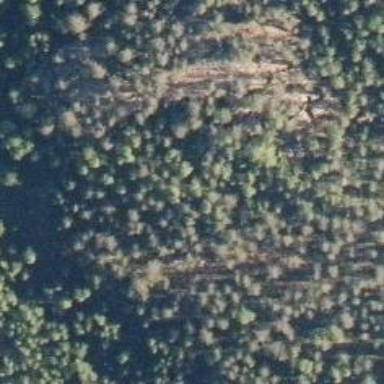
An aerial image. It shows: Natural cliff.